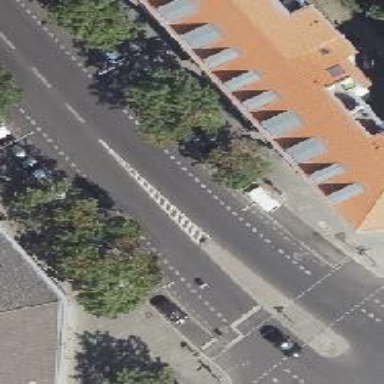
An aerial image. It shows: Road junction with Y-shaped configuration.